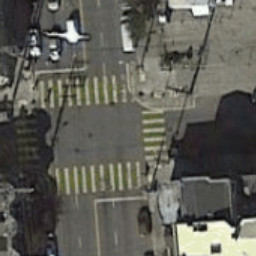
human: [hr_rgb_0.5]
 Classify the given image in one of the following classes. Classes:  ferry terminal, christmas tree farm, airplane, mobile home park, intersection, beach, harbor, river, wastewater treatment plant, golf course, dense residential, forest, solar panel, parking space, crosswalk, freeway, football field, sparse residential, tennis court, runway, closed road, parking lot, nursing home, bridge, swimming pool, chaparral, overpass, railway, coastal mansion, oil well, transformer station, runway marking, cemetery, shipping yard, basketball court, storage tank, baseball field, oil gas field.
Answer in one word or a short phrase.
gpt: crosswalk